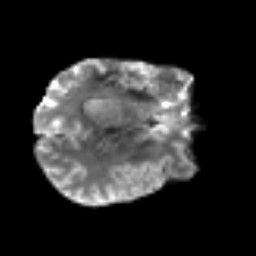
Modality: T2w
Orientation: axial
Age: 50
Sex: male
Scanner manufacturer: siemens
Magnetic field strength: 3 T
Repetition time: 6.1 s
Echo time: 0.101 s